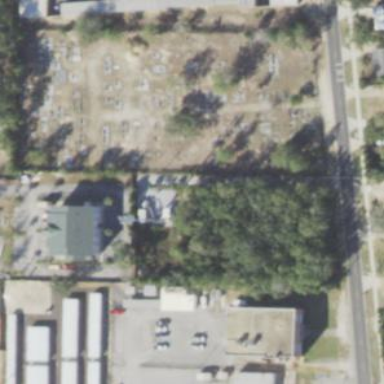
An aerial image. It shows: Cemetery.